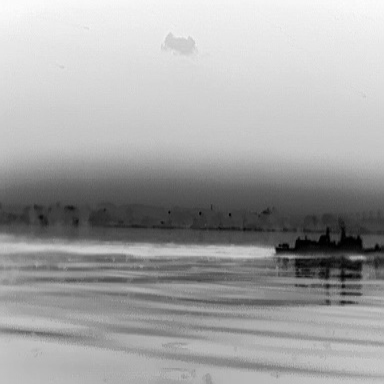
There is a warship in the infrared image.